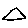
Label: triangle